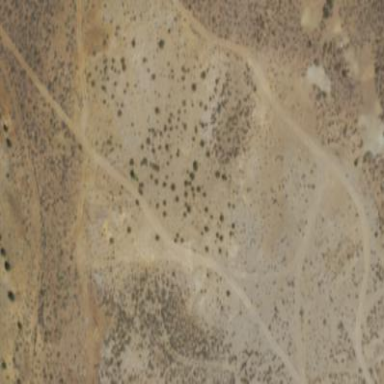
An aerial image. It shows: Natural area covered with sand.